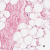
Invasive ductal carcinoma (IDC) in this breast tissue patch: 0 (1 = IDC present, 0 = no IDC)